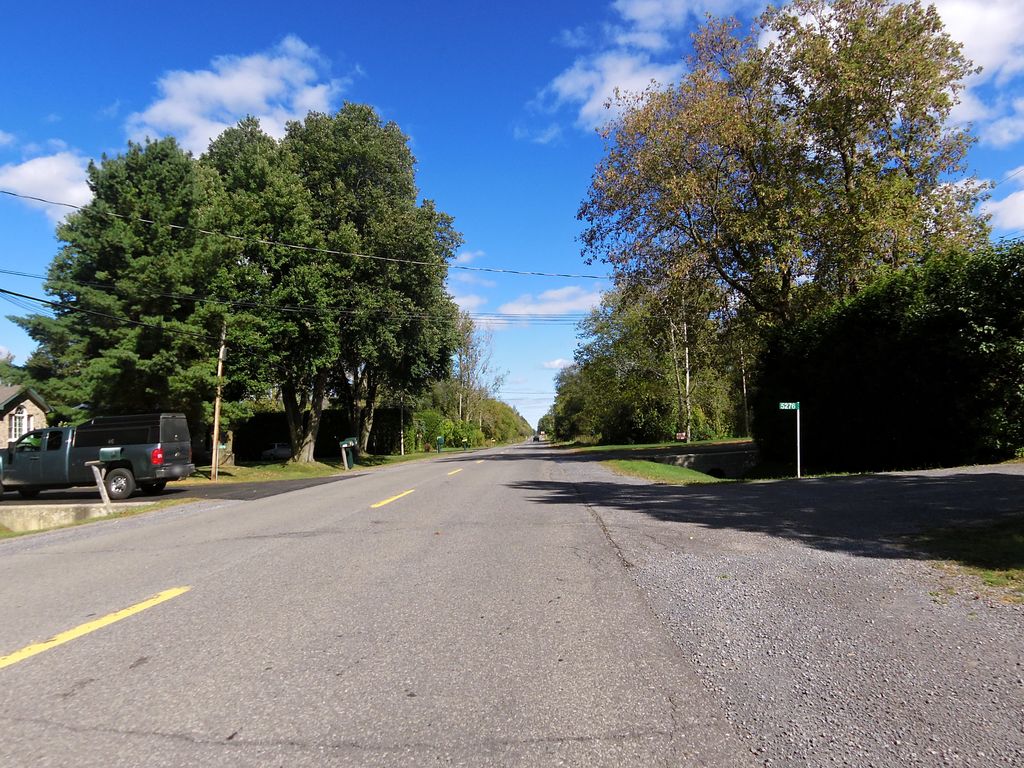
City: ottawa-gatineau